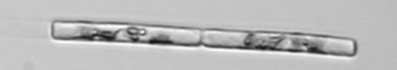
Label: Guinardia_delicatula